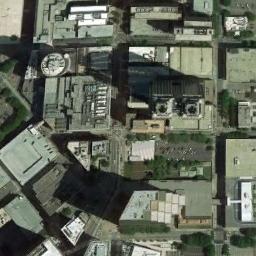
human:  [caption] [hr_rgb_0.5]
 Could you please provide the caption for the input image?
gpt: The commercial area is near a parking lot .

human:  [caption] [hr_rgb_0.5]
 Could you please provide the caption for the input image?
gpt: A commercial area has lots of buildings of different heights and some roads go through the commercial area .

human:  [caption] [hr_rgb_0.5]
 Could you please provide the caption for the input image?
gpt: In a business district there are several tall buildings of different shapes and several roads with many cars and many trees .

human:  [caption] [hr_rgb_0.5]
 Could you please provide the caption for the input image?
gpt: There are many cars on the road beside the building .

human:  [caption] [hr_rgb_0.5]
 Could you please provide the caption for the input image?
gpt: There are many buildings with gray roofs on a commercial area .